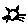
Label: cat